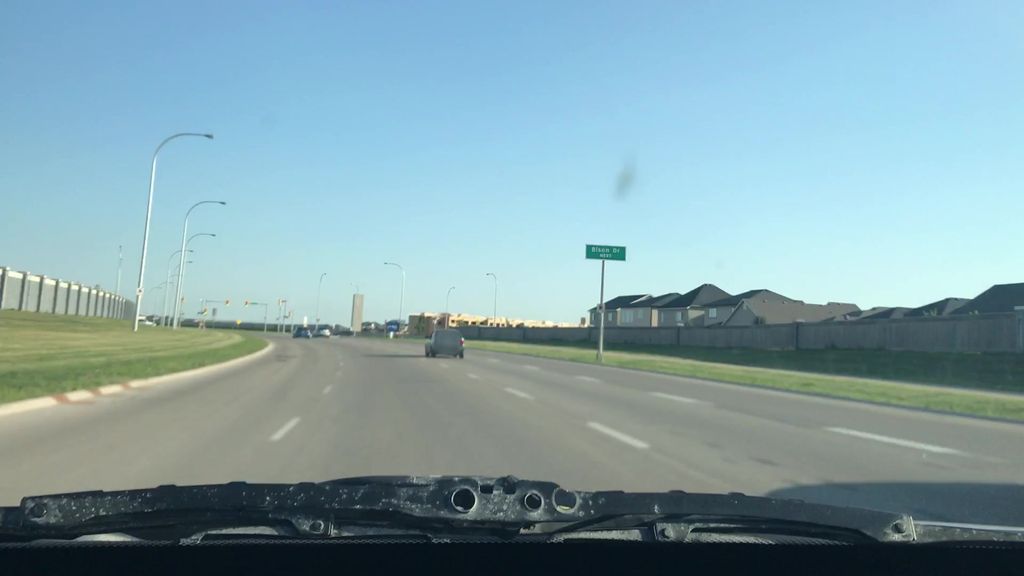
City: winnipeg